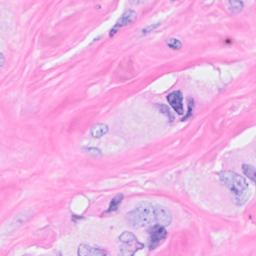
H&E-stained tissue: Breast